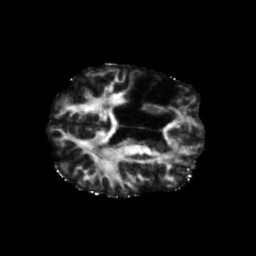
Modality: FA
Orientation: axial
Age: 53
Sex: female
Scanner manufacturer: siemens
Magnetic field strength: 3 T
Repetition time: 5.47 s
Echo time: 0.0854 s